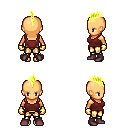
a pixel art fantasy rpg character, female body template, human, tanned skin, maroon pirate shirt, gold greaves, gold mohawk hairstyle, gold gloves, maroon shoes, four views (front, back, left, right), 2x2 character sprite sheet, small pixel art, hard edges, no anti-aliasing